Question: Let's assume I need a specific application-wide actionListener. For example:
'''
public class TestAnonymousInnerClass {
private ActionListener closeAction = new ActionListener() {
@Override
public void actionPerformed(ActionEvent e) {
System.exit(0);
}
}
...
}
'''
This code compiles and works fine, but can I say that I have used an to instantiate this 'closeAction' field?
UPD:
I am reading the book And here is the confusing illustration:  As follows it is not possible to have anonymous and 'non-local' class.
But my class seems to be of that kind because it is not in context of method and still anonymous.
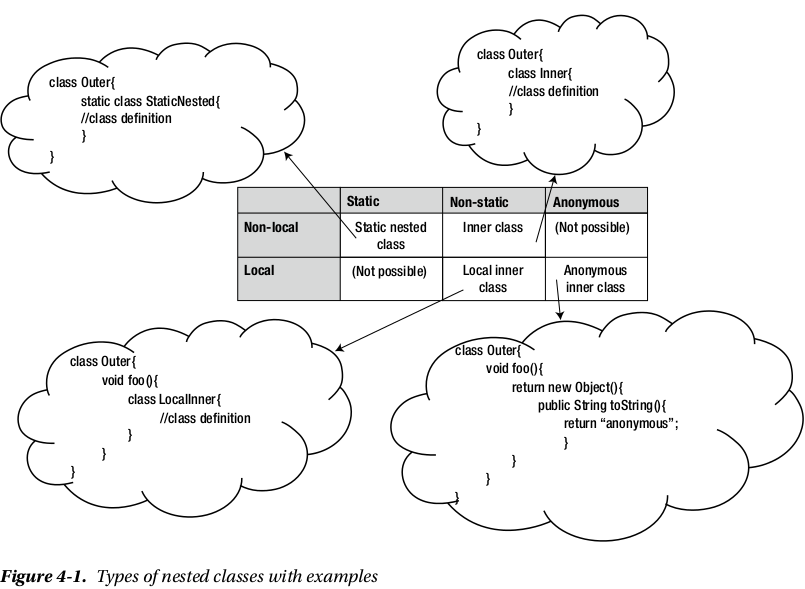
Answer: Yes, You have created a annonymous inner implementation class of 'ActionListener' interface. And instantiate it and assigned to 'closeAction' variable
In short we can say that an anonymous class is an inner class that does not have a name at all. And whose instance is being created at the time of its creation. Check <URL> for more details.